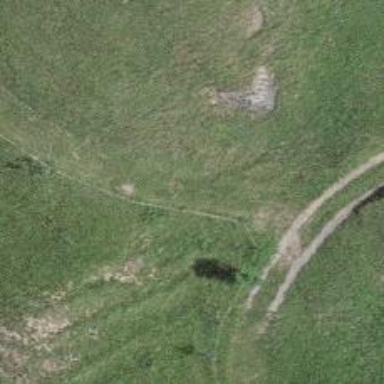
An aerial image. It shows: Grassy track with grade 5 track type.